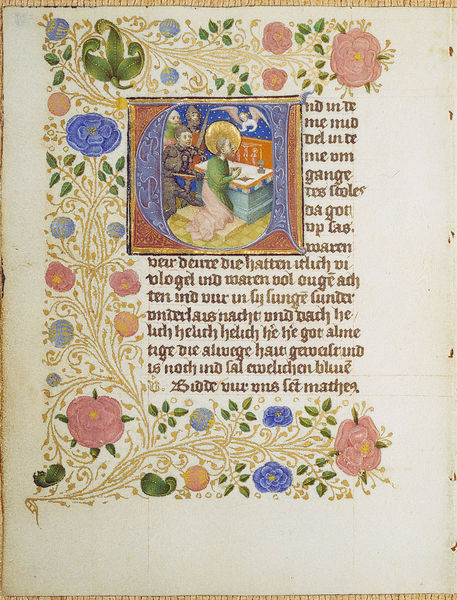
Titel: Lochner-Gebetsbuch
Künstler: Stefan Lochner
Institution: Darmstadt, Universitäts- und Landesbibliothek
Schlagwörter: blau, blätter, flügel, mann, grün, blume, blumen, blüten, rose, rot, bibel, tod, gold, blatt, rosa, pferd, engel, ranken, farbig, schrift, hotel, ornamente, katze, buch, kloster, druck, seite, schwert, text, knien, initiale, beten, gebet, ritter, rüstung, altar, buchseite, heiligenschein, knospen, nimbus, jesus, mittelalter, beet, mönch, heiliger, opfer, geburt, zeile, latein, apostel, heiliger geist, buchmalerei, bläter, evangelist, bible, manuskript, buschstaben, a, d, po